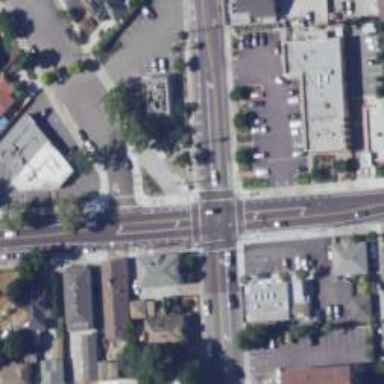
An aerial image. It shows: Secondary road with separate asphalt sidewalks.